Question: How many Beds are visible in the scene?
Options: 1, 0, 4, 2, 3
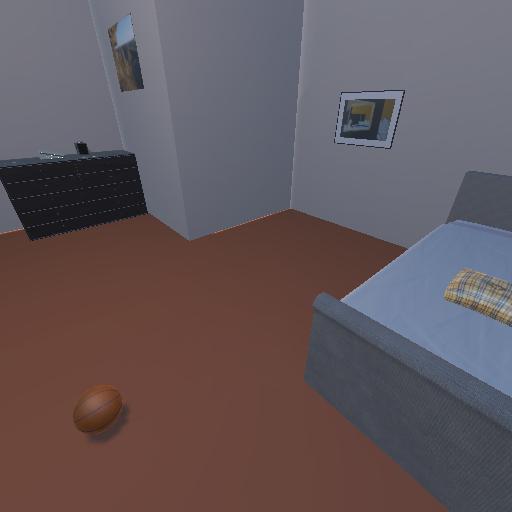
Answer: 1